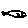
Label: fish